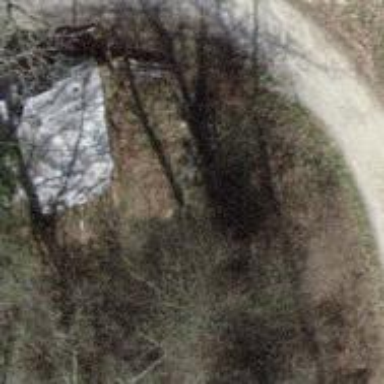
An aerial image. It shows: Culvert tunnel.